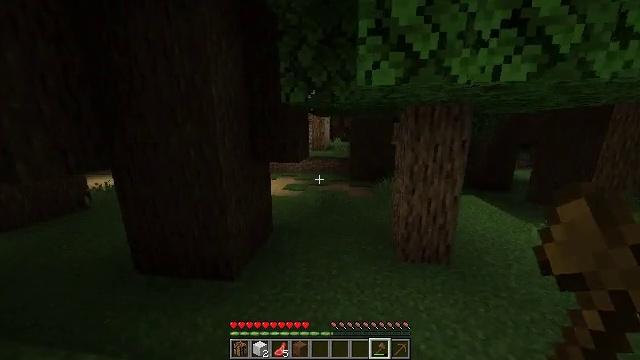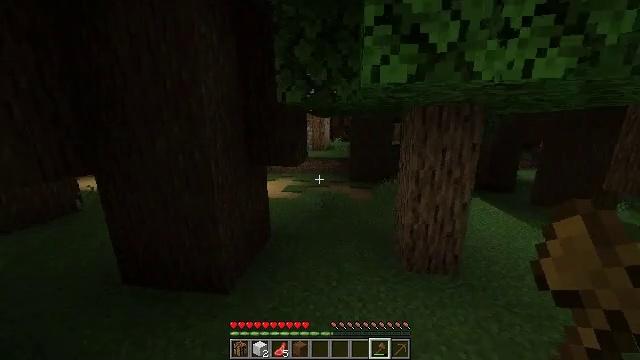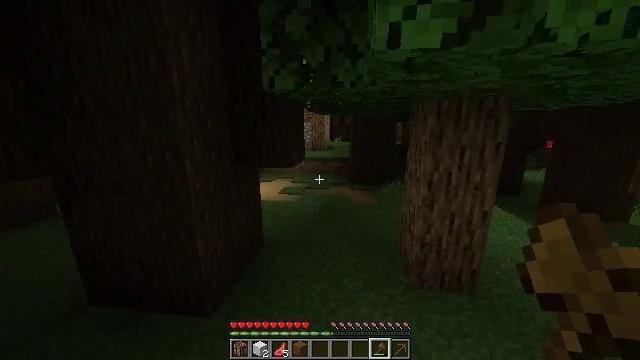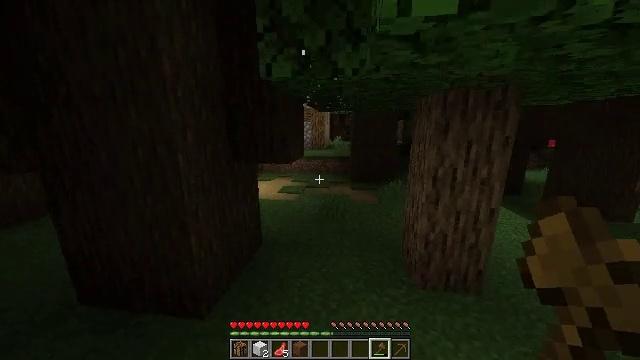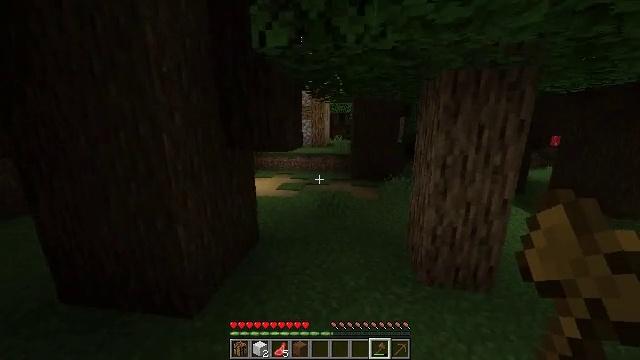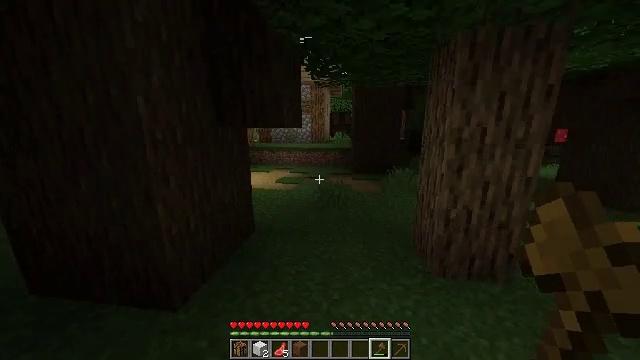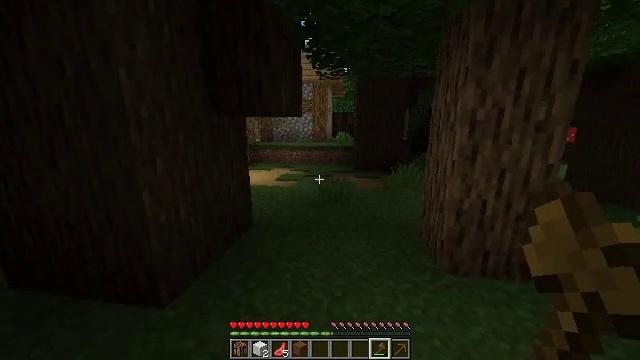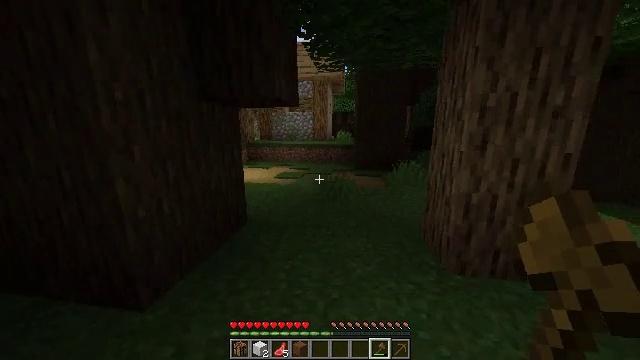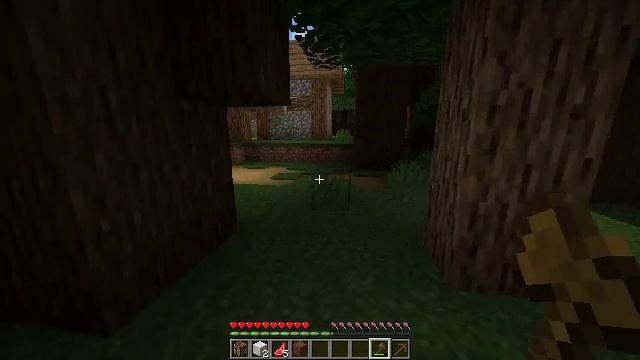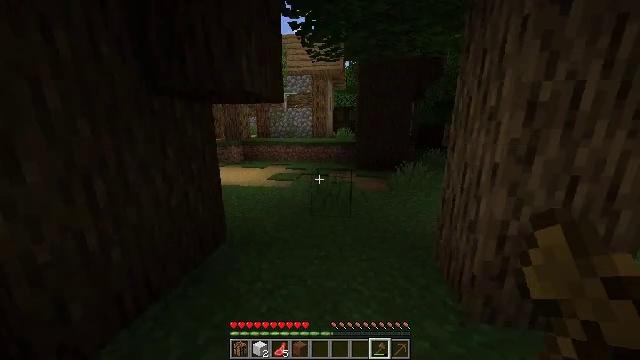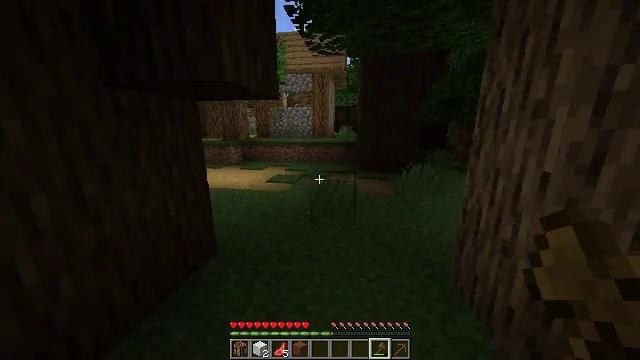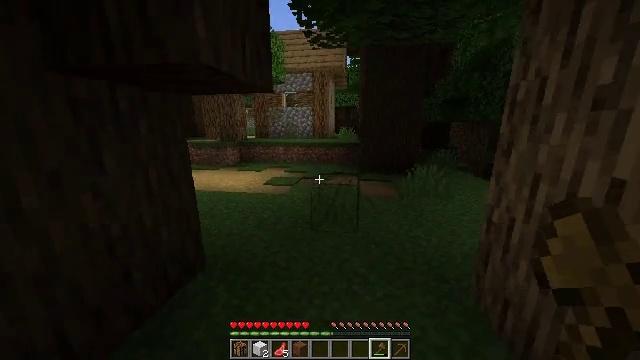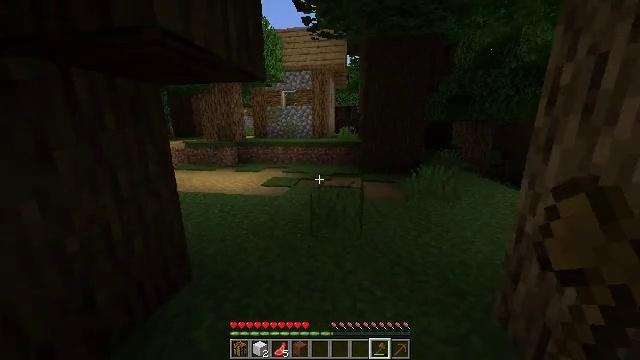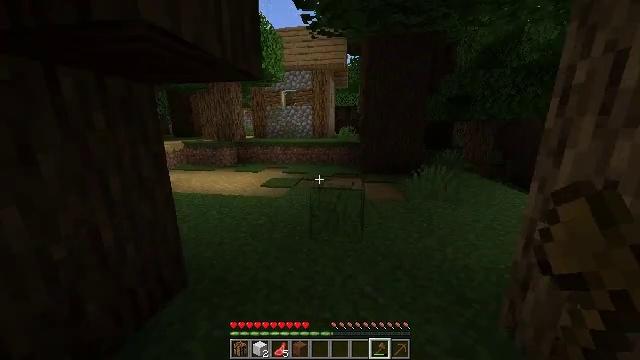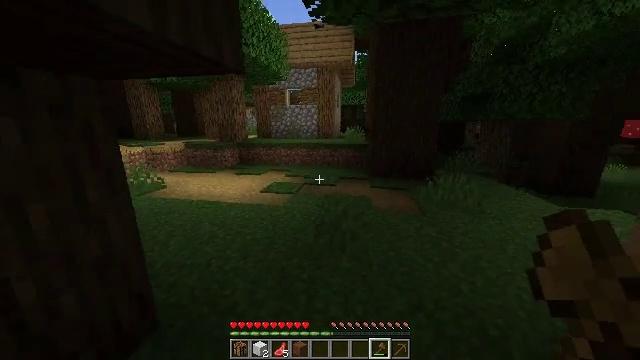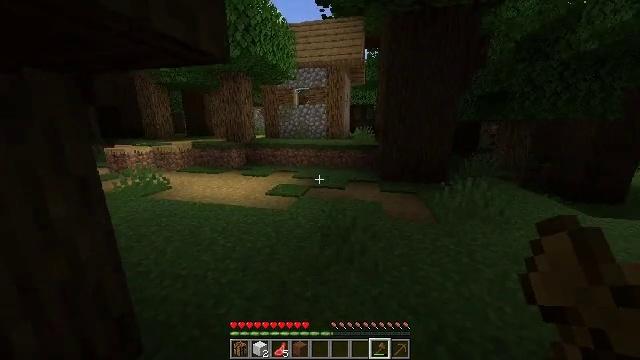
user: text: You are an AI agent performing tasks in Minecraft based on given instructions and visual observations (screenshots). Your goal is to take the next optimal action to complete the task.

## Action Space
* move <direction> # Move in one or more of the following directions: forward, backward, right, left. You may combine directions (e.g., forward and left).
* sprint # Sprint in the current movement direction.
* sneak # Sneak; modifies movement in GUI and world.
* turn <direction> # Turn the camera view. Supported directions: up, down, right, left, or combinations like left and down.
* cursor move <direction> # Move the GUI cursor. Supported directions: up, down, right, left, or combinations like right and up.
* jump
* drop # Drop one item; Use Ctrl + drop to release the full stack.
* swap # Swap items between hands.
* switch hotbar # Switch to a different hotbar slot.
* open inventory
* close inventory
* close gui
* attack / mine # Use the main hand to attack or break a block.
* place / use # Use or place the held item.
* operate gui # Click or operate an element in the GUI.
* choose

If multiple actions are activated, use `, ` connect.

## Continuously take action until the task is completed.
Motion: motion action
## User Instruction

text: Break the white bed to relocate it.
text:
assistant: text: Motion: move forward
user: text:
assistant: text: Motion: move forward
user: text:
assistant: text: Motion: move forward
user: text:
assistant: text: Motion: move forward
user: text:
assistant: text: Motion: move forward
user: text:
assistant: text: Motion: move forward and move right
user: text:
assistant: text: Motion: move forward and move right
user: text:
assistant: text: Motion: move forward
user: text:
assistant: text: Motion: move forward
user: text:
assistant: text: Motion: move forward
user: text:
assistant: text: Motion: move forward
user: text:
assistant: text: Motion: move forward
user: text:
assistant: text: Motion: move forward
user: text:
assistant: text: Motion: move forward, turn left
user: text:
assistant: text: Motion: move forward, turn left
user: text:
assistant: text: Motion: move forward, turn left
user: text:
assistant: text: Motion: move forward, turn left
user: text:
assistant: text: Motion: move forward, turn left
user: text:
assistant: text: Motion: move forward, turn left
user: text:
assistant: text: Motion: move forward and move right, turn left
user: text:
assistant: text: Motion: move forward and move right, turn left and up
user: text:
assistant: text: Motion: move forward and move right, turn left
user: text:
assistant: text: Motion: move forward and move right, turn left
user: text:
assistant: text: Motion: move forward and move right, turn left
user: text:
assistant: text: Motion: move forward and move right, turn left
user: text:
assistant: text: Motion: move forward and move right, turn left
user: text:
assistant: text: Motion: move forward
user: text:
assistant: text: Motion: move forward
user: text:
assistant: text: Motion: move forward, turn right
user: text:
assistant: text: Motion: move forward, turn right and up